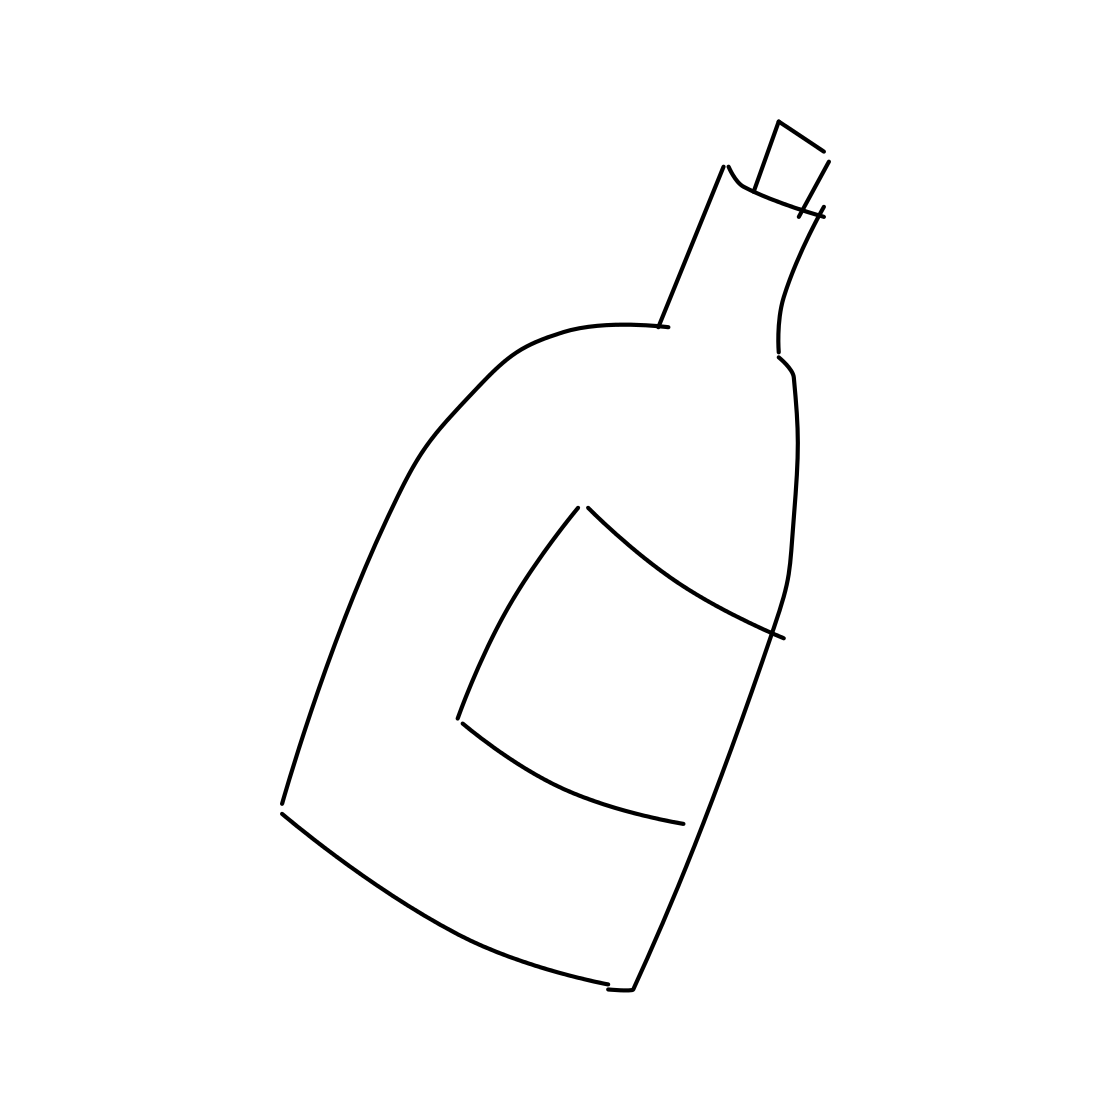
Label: wine-bottle